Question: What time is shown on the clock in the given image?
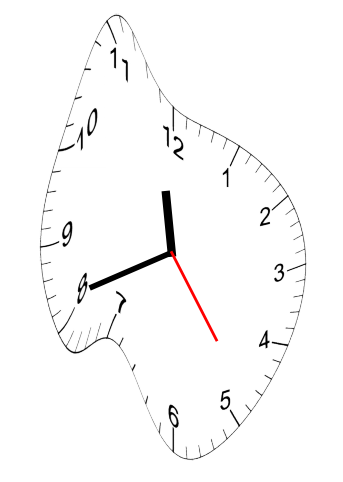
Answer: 11:41:24